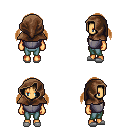
a pixel art fantasy rpg character, female body template, human, tanned skin, steel chest armor, teal pants, brown twin-tailed hairstyle, cloth hood, white slippers, four views (front, back, left, right), 2x2 character sprite sheet, small pixel art, hard edges, no anti-aliasing